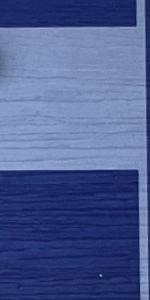
Label: Empty